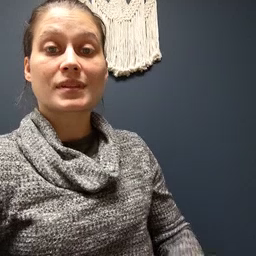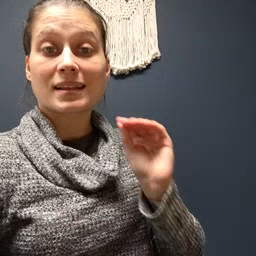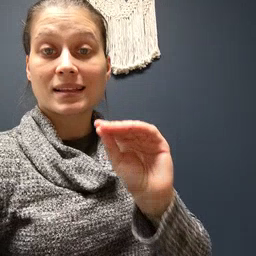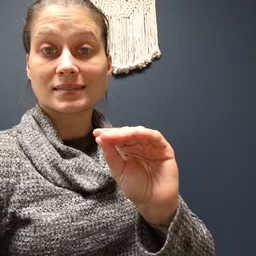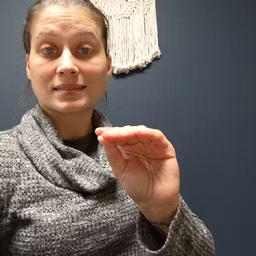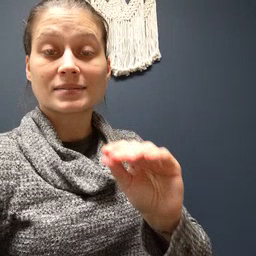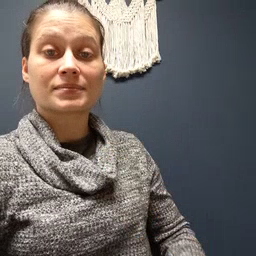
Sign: kiss